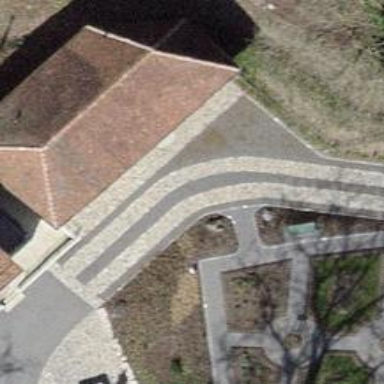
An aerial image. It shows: Driveway made of paving stones.